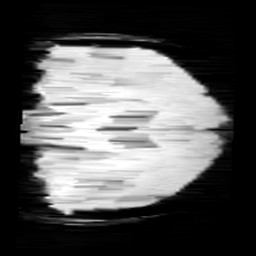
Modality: minIP
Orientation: coronal
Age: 11
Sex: female
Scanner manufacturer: siemens
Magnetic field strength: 3 T
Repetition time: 0.027 s
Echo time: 0.02 s